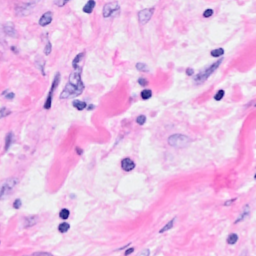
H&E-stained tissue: Breast